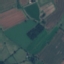
Land use / land cover class: Pasture